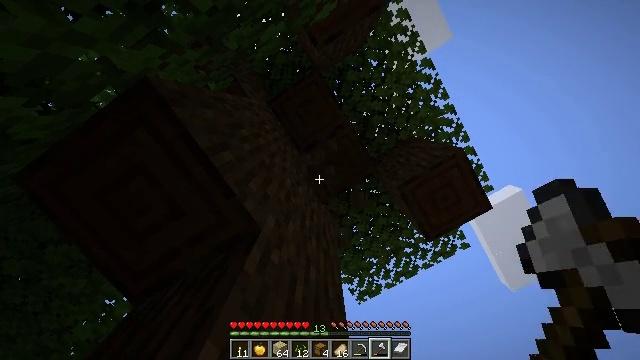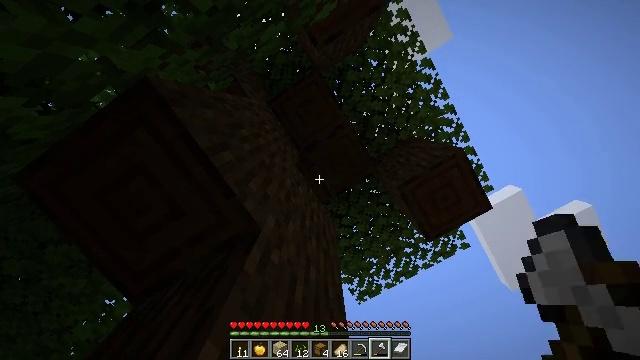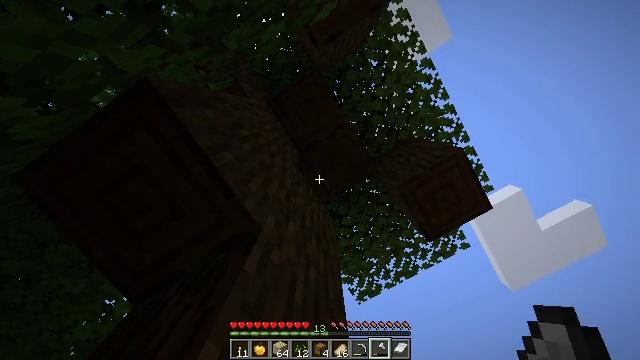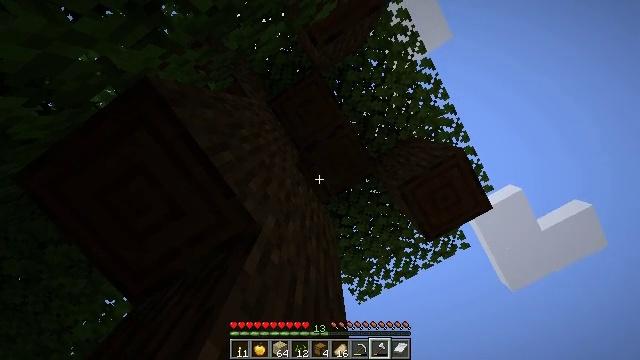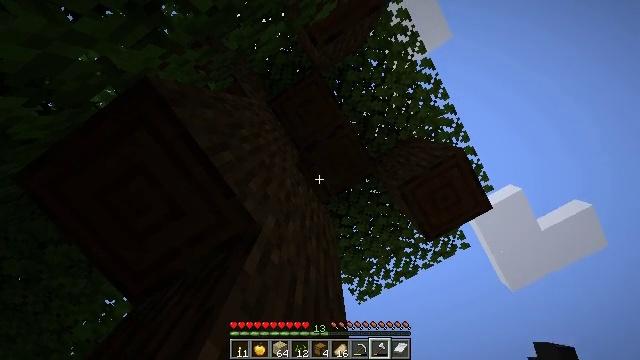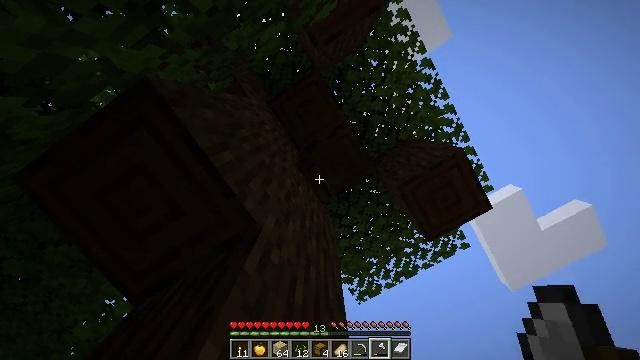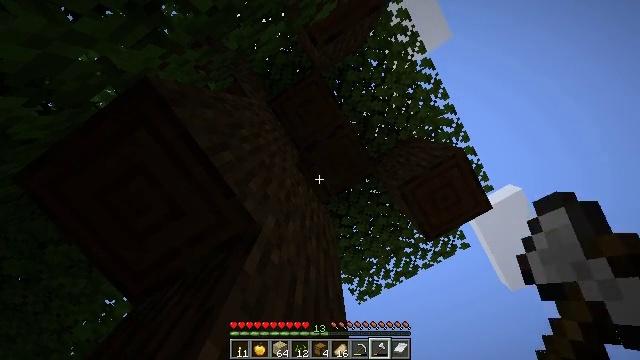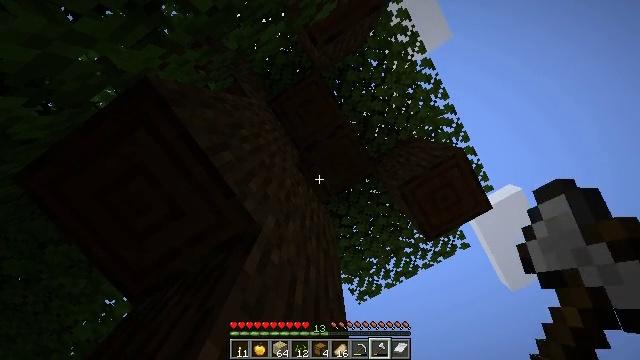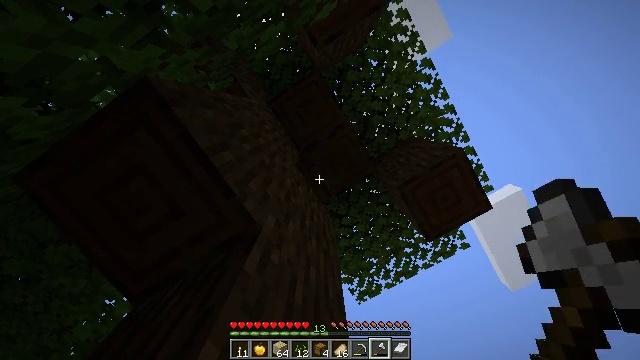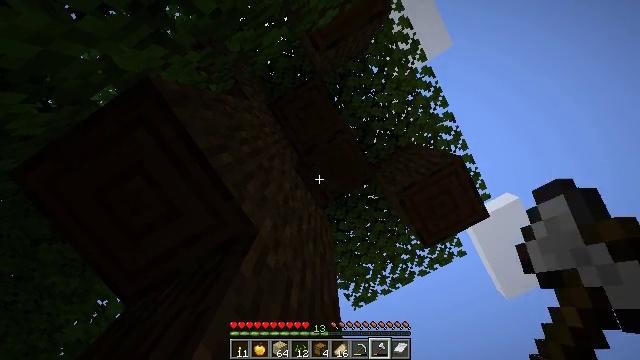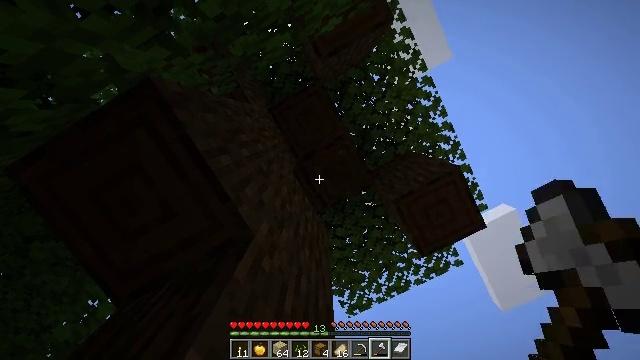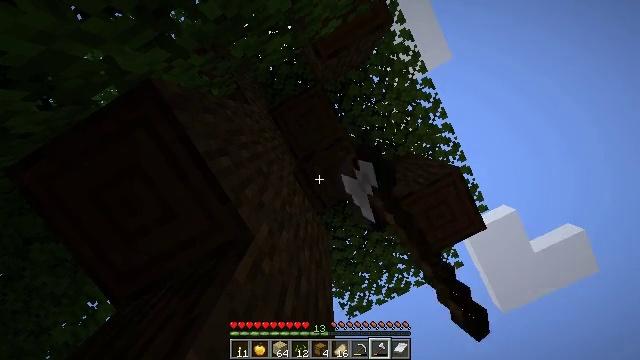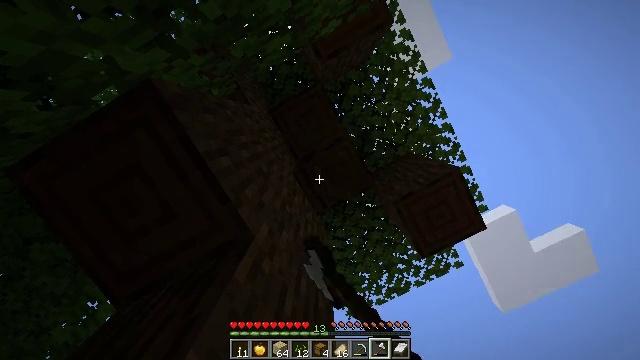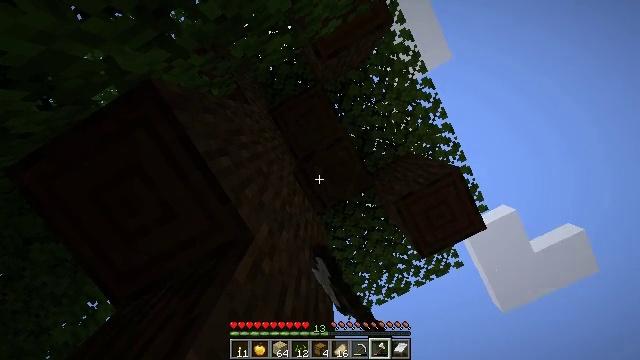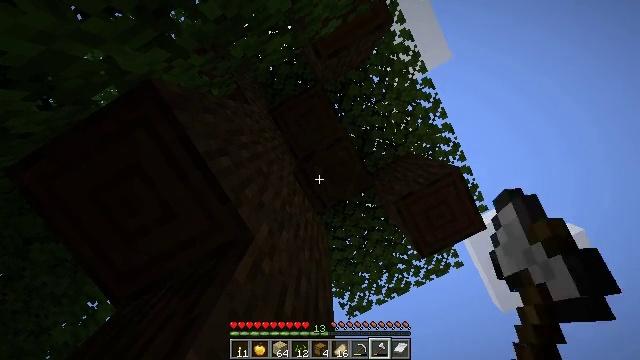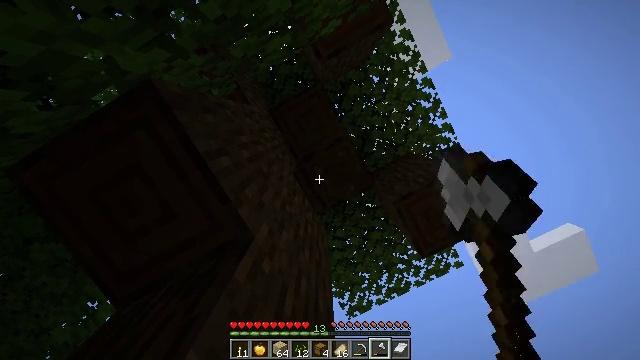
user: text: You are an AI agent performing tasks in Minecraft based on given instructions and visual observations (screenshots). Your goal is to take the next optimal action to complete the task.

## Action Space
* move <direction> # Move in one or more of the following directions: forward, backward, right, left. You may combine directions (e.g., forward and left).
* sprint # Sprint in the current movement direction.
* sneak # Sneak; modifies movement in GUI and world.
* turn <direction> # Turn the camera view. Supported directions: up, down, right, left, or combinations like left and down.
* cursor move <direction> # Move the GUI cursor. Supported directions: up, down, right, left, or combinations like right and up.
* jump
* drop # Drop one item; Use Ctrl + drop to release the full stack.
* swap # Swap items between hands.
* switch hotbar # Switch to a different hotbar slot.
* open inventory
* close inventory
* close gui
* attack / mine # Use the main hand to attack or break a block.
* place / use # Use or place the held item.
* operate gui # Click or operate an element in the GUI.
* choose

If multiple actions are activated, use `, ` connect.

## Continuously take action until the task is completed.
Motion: motion action
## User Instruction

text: Mine the dark oak log from a tree.
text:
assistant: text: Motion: attack / mine
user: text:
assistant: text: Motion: attack / mine
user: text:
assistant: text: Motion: attack / mine
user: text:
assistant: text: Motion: attack / mine
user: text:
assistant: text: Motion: attack / mine
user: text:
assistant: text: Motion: attack / mine
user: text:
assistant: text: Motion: attack / mine
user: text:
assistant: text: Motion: attack / mine
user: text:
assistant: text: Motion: turn right, attack / mine
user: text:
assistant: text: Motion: turn right and up, attack / mine
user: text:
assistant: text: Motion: attack / mine
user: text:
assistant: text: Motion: attack / mine
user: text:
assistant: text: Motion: attack / mine
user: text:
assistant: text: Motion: attack / mine
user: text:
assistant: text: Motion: attack / mine
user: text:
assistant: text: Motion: attack / mine
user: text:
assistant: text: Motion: attack / mine
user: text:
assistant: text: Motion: attack / mine
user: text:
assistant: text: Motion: attack / mine
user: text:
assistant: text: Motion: attack / mine
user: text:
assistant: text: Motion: attack / mine
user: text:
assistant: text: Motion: attack / mine
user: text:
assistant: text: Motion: attack / mine
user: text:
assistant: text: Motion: attack / mine
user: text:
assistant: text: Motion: attack / mine
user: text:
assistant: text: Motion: attack / mine
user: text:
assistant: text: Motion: attack / mine
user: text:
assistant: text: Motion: attack / mine
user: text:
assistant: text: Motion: attack / mine
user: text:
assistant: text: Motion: attack / mine